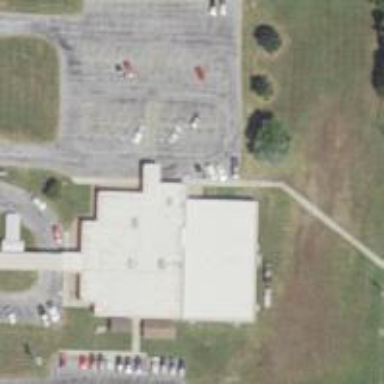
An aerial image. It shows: Clinic.